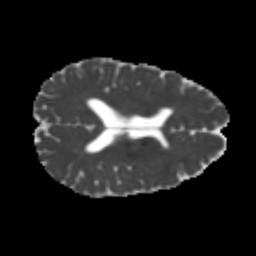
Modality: MD
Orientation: axial
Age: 22
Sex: male
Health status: healthy
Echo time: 0.074 s